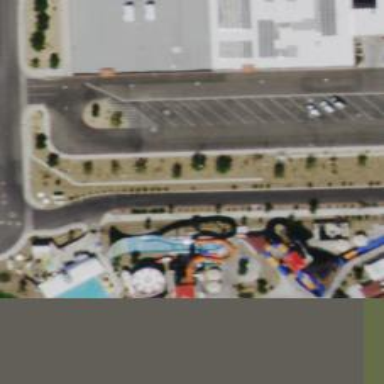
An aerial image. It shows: Water slide attraction.